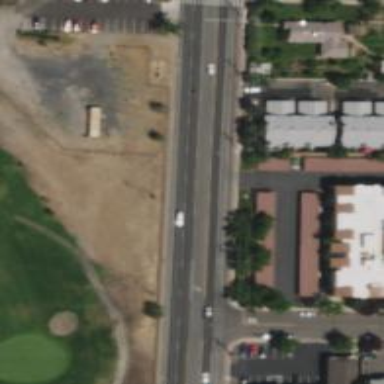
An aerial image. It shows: Secondary road with asphalt surface and separate sidewalk.